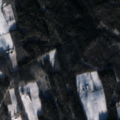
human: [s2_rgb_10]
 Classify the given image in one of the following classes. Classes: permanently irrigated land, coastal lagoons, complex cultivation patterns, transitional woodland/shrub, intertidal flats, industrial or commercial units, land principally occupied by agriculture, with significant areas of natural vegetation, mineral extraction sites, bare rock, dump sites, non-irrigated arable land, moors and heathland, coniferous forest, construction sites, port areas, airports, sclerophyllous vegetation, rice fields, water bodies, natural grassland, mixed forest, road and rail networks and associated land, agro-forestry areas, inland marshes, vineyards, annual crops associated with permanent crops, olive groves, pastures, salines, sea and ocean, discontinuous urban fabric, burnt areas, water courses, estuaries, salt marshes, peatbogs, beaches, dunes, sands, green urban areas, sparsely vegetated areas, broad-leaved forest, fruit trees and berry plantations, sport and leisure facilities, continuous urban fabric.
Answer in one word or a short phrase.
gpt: non-irrigated arable land, coniferous forest, mixed forest, transitional woodland/shrub